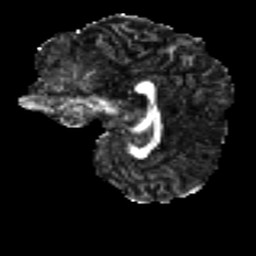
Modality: FA
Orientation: sagittal
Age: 33
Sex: female
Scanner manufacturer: ge
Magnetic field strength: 3 T
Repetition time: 7.8 s
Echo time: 0.0606 s